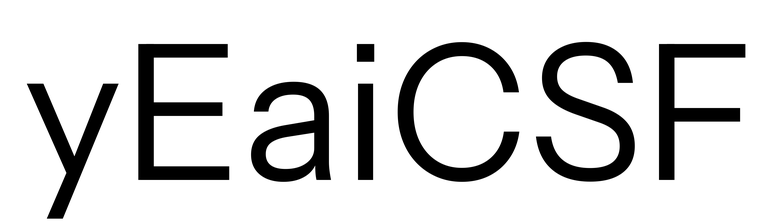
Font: InstrumentSans_Regular